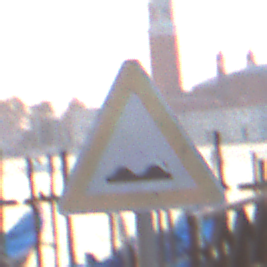
Verkehrszeichen: UnebeneFahrbahn
Umgebung: Outdoor, Urban
Tageszeit: SunriseSunset
Wetter: Clear
Licht: Natural
Jahreszeit: NotSpecified
Kontrast: MediumContrast